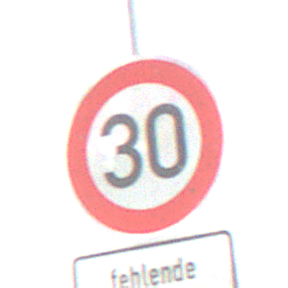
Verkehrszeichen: Geschwindigkeit30
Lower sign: HinweiseAufGefahrenDurchVerbaleAngabe7
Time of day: SunriseSunset
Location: Outdoor (Nature)
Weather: PartlyCloudy
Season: NotSpecified
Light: Natural